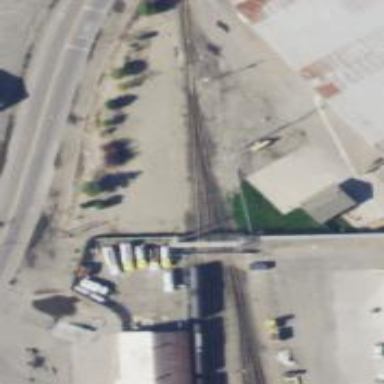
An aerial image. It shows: Railway siding for service.